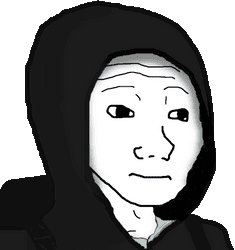
Label: 5_Doomer